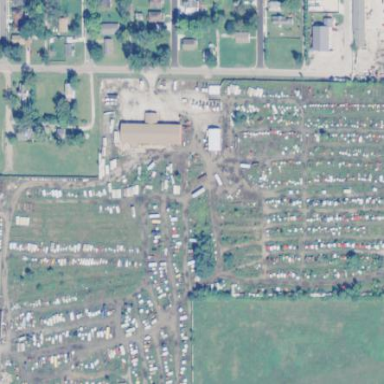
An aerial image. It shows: Scrap yard situated in industrial area.